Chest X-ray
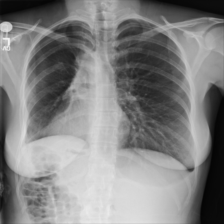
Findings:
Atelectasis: negative
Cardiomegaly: negative
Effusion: negative
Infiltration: negative
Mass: negative
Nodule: negative
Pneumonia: negative
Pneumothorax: negative
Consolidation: negative
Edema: negative
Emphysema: negative
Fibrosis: negative
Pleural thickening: negative
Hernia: negative